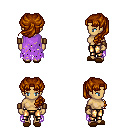
a pixel art fantasy rpg character, female body template, human, tanned skin, maroon tattered cape, gold greaves, brunette princess hairstyle, leather bracers, brown slippers, four views (front, back, left, right), 2x2 character sprite sheet, small pixel art, hard edges, no anti-aliasing